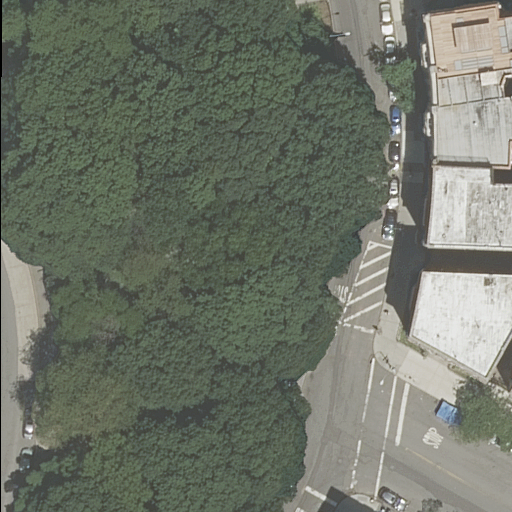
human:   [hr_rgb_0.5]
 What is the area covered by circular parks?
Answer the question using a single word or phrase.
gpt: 0m2

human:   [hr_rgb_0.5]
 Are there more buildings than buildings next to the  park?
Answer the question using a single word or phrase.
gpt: no

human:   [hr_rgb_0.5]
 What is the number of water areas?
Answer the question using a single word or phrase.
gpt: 0

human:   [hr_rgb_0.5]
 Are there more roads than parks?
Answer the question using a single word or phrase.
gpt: yes

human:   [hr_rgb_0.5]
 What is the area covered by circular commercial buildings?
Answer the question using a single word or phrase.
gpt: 0m2

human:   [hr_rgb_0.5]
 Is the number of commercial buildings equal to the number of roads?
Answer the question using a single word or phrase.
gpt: no

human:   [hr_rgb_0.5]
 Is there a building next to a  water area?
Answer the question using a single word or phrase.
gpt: no

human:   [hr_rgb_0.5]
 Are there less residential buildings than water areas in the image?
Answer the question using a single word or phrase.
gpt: no

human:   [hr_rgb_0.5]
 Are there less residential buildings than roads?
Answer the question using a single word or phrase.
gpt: yes

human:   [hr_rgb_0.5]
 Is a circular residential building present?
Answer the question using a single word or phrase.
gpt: no

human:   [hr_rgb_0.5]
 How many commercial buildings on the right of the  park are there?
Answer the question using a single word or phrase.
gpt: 0

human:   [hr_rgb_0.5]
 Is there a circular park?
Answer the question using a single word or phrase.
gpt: no

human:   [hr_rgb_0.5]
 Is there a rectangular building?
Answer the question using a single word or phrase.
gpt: yes

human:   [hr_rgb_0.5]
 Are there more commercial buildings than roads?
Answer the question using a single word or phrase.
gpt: no

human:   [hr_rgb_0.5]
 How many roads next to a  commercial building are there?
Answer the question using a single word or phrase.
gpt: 0

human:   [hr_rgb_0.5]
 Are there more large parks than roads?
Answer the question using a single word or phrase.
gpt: no

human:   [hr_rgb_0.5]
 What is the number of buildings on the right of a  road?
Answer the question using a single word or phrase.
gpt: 2

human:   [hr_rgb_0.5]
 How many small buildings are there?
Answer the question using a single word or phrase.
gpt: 1

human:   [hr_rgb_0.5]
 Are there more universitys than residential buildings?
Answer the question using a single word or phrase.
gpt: no

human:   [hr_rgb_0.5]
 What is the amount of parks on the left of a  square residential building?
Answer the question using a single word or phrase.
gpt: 0

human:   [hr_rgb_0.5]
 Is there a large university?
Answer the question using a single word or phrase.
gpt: yes

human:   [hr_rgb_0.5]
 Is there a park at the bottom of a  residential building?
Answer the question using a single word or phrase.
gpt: yes

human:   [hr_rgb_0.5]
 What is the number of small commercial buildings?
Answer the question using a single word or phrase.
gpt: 0

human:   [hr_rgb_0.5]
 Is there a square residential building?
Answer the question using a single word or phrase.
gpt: no

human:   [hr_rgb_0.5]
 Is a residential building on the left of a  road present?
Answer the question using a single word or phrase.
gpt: no

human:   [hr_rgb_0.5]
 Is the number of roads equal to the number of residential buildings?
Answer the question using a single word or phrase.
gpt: no

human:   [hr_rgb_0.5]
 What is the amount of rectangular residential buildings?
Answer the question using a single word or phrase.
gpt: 1

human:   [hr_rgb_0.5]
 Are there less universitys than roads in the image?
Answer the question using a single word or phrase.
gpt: yes

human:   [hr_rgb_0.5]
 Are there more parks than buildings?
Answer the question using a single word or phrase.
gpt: no

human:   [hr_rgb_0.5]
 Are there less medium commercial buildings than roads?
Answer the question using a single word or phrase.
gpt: yes

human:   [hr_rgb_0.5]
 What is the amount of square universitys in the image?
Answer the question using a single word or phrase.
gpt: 0

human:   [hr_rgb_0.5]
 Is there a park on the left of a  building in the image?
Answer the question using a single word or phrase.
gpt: yes

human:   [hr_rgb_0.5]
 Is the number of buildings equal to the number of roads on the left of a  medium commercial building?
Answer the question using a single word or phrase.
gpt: no

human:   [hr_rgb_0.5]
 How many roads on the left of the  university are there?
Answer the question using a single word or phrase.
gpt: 2

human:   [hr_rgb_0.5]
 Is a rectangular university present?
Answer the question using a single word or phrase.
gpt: no

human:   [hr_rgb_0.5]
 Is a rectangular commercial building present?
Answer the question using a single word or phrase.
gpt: no